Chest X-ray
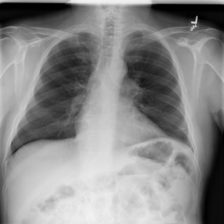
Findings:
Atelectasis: positive
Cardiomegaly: negative
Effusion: negative
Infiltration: negative
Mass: negative
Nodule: negative
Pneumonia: negative
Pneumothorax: negative
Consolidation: negative
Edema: negative
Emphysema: negative
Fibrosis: negative
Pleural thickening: negative
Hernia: negative